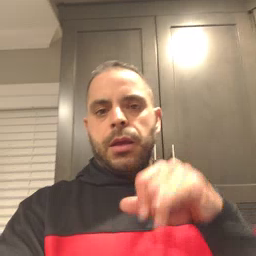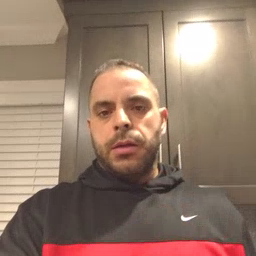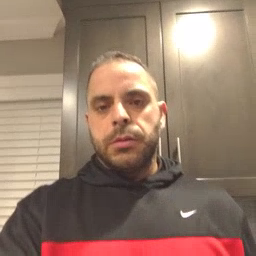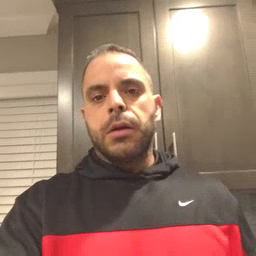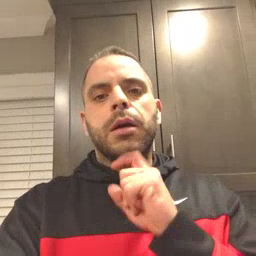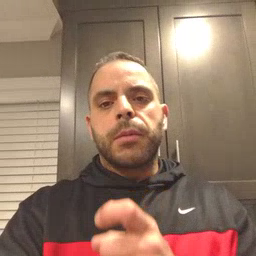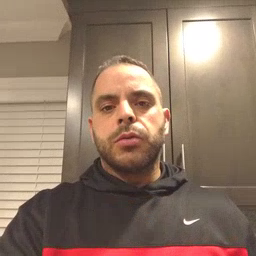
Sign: garbage